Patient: sex M, age 55
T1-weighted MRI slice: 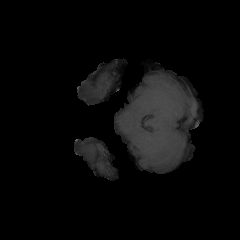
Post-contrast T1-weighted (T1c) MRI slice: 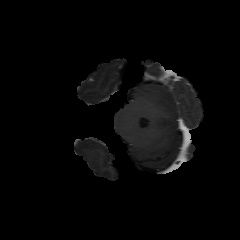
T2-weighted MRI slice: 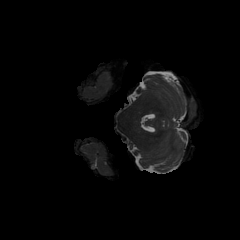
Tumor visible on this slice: no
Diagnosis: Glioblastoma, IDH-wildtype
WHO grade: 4